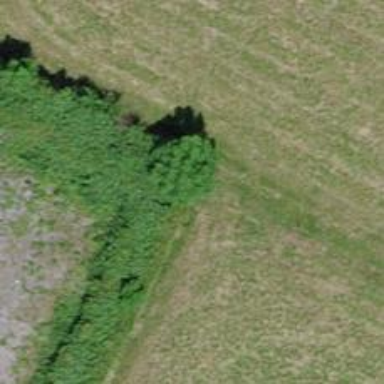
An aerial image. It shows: Hedge acting as barrier.